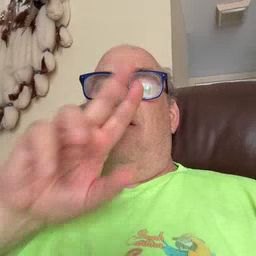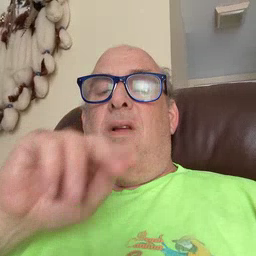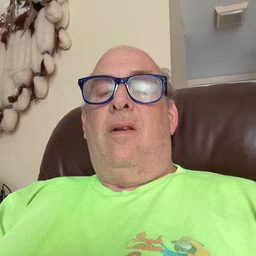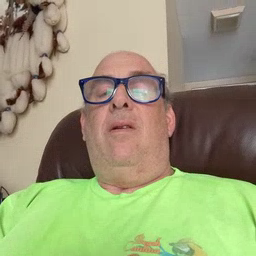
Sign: duck